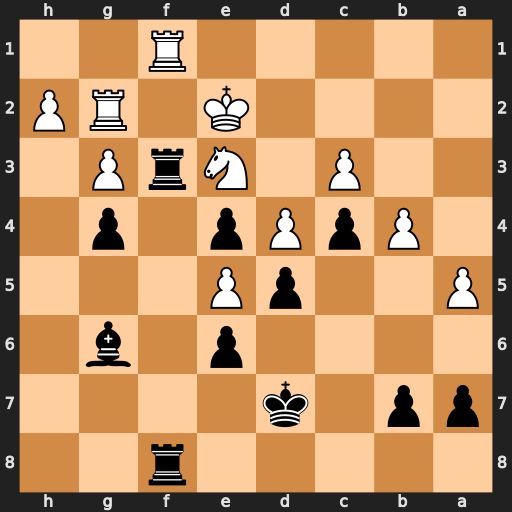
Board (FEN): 5r2/pp1k4/4p1b1/P2pP3/1PpPp1p1/2P1NrP1/4K1RP/5R2
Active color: b
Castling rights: -
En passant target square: -
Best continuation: Rxe3+ Kxe3 Rxf1